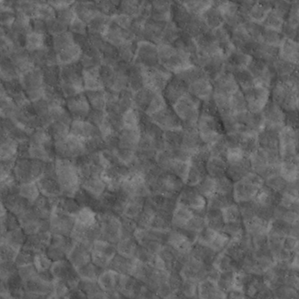
Label: non_frost